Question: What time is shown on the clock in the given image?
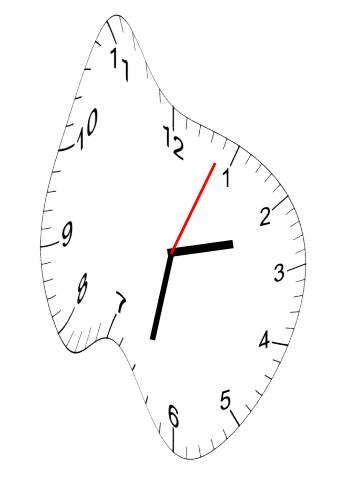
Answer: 02:32:04